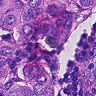
Metastatic tissue present: yes